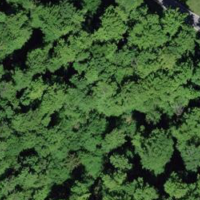
EUNIS habitat code: 41
Species observed at this site:
Aruncus dioicus